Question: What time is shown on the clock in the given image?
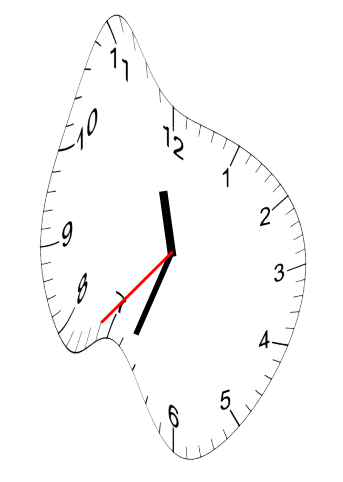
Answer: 11:33:37